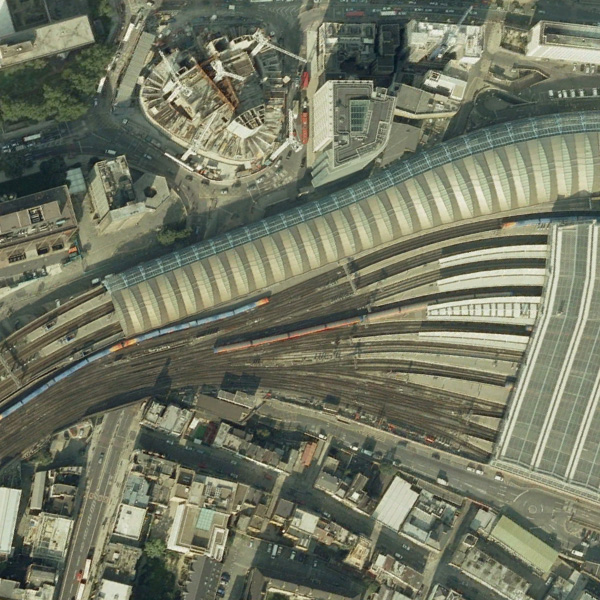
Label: RailwayStation